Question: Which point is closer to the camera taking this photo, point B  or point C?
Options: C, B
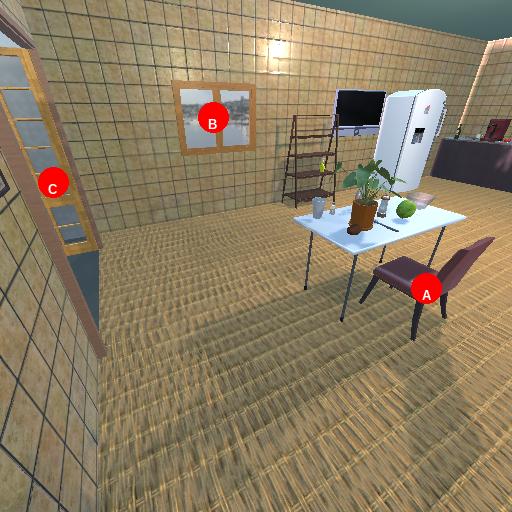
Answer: C